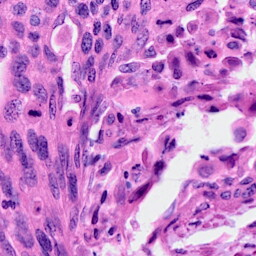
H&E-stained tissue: Cervix